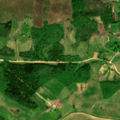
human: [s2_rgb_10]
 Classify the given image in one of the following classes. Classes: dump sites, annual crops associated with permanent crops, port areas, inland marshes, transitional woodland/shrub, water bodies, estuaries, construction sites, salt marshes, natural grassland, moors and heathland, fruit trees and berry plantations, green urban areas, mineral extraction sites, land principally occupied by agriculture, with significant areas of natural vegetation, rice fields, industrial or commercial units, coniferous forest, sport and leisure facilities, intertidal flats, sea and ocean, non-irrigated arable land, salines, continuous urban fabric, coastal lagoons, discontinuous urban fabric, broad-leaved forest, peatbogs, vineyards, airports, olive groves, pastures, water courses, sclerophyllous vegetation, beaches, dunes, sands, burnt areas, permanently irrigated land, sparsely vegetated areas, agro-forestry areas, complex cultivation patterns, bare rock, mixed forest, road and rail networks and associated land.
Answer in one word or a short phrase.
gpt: non-irrigated arable land, pastures, land principally occupied by agriculture, with significant areas of natural vegetation, mixed forest